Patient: sex M, age 42
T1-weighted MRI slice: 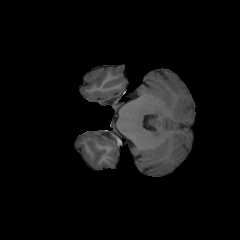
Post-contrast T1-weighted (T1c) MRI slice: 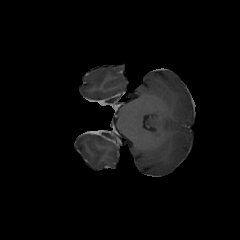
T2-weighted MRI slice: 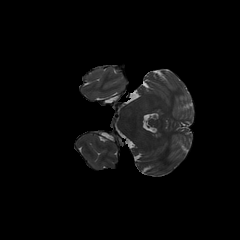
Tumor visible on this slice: no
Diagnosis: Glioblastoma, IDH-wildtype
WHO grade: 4